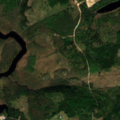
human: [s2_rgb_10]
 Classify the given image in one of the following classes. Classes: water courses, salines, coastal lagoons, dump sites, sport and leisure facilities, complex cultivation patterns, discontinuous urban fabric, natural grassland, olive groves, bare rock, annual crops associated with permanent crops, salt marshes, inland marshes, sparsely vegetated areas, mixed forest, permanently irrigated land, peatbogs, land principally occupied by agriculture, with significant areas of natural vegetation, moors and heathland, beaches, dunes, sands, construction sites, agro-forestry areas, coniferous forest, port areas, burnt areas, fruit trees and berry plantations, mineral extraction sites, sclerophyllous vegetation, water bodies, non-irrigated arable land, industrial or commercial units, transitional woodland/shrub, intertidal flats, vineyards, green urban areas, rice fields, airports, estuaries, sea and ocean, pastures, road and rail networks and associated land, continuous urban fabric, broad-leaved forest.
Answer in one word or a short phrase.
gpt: coniferous forest, mixed forest, transitional woodland/shrub